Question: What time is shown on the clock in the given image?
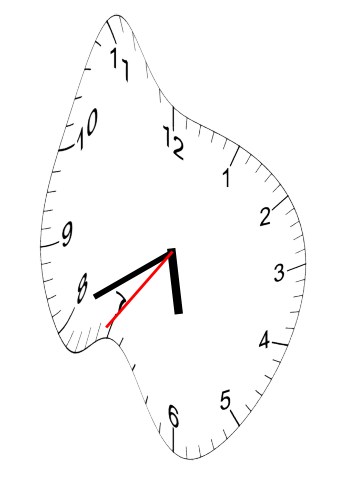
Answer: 05:40:36